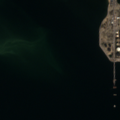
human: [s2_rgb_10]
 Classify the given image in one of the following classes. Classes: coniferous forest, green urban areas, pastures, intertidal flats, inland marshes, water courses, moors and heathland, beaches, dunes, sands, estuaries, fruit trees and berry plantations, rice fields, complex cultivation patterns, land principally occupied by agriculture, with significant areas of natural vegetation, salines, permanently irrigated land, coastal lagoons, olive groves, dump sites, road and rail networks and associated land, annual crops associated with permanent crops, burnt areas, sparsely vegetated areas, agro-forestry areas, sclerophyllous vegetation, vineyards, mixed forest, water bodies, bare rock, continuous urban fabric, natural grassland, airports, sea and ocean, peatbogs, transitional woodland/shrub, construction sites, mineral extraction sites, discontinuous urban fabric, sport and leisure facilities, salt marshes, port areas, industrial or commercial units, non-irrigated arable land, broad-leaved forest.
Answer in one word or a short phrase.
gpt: industrial or commercial units, estuaries